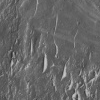
Atmospheric dust classification: not_dusty